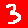
Digit: 3